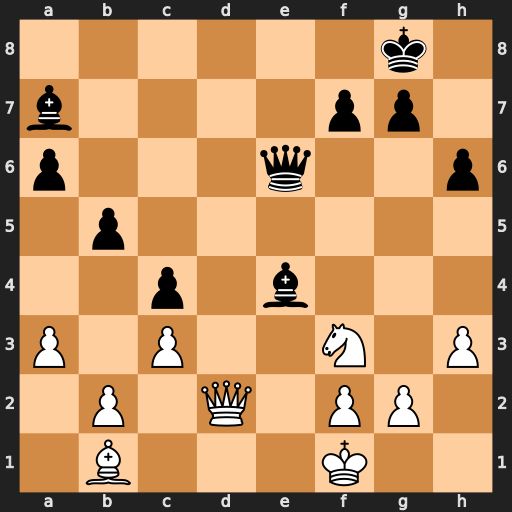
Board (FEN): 6k1/b4pp1/p3q2p/1p6/2p1b3/P1P2N1P/1P1Q1PP1/1B3K2
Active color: w
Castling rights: -
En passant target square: -
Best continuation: Qd8+ Kh7 Qh4